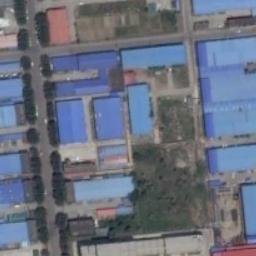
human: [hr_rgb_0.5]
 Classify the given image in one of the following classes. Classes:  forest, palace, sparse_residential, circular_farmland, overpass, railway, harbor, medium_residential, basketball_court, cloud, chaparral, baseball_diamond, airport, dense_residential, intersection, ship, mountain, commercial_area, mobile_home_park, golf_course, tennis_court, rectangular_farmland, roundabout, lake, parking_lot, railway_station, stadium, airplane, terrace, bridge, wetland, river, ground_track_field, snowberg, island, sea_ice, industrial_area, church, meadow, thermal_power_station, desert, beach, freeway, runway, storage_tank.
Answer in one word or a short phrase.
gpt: industrial_area